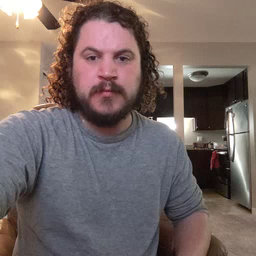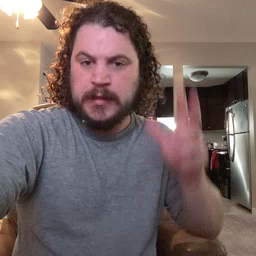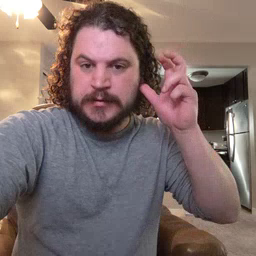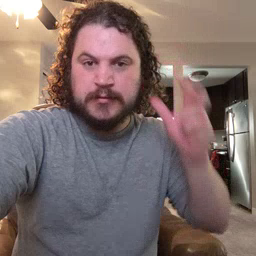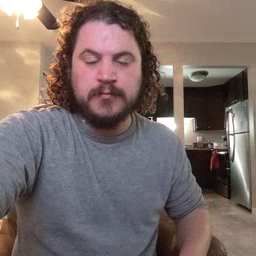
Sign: listen